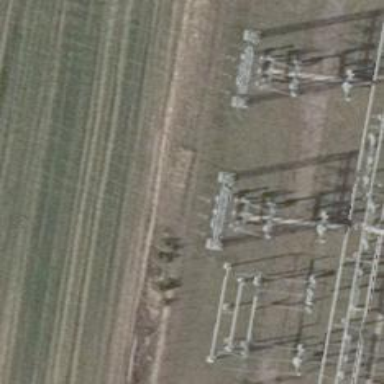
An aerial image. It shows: Three cables of power line.